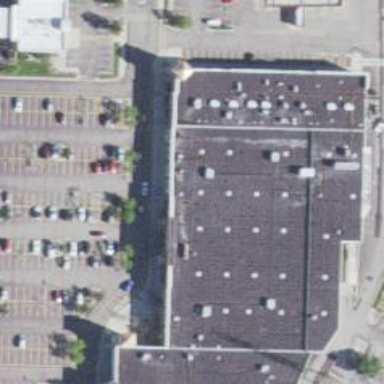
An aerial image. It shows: Supermarket.